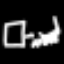
Label: diamond